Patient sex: M
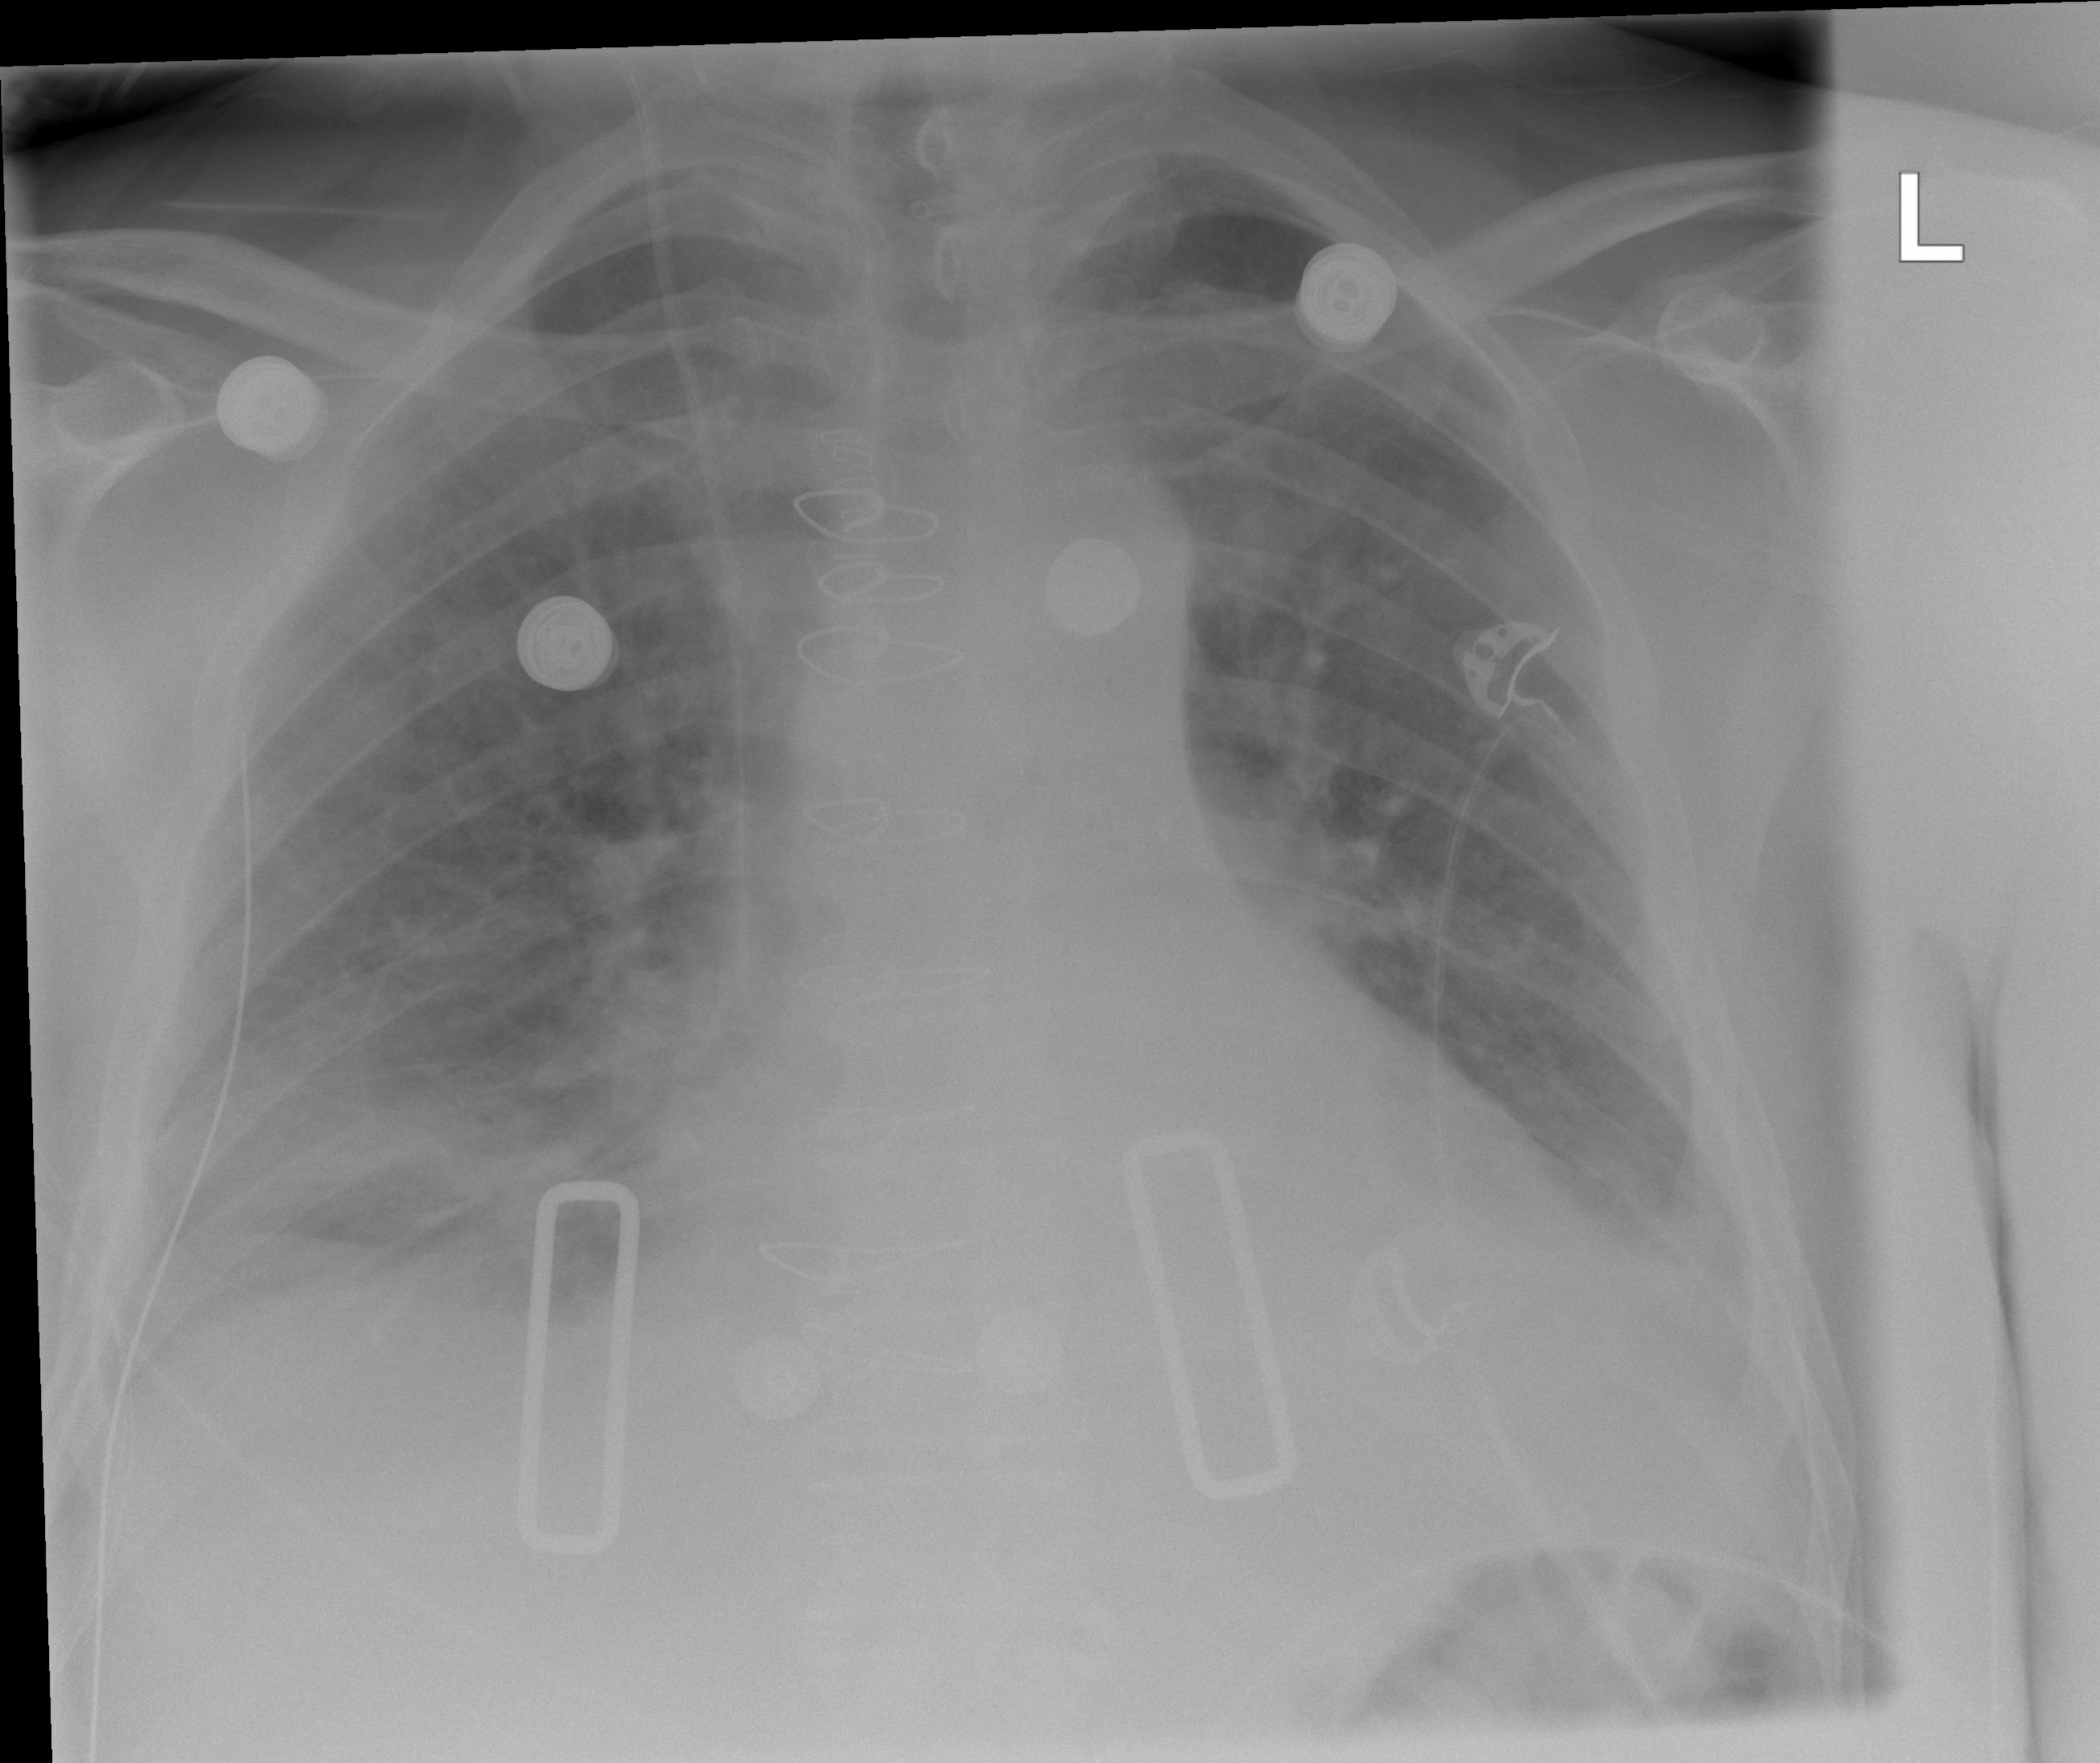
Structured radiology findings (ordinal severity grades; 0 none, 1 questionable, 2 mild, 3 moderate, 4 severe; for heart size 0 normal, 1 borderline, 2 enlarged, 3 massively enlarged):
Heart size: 2
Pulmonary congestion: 2
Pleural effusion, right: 2
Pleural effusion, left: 2
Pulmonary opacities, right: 0
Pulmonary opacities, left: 0
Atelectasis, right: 2
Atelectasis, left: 2